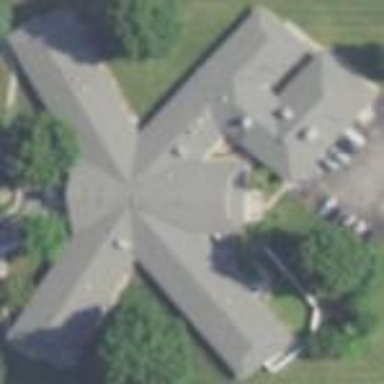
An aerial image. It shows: Building that serves as nursing home.